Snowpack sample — Snodgrass Mountain, Crested Butte, Colorado (2/4/25, 12:06 PM MST)
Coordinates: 38.923, -106.968
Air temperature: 35 °F
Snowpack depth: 80 cm
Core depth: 70 cm
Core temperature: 32 °F
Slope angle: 14°, slope face: 78°
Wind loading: low
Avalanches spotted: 0
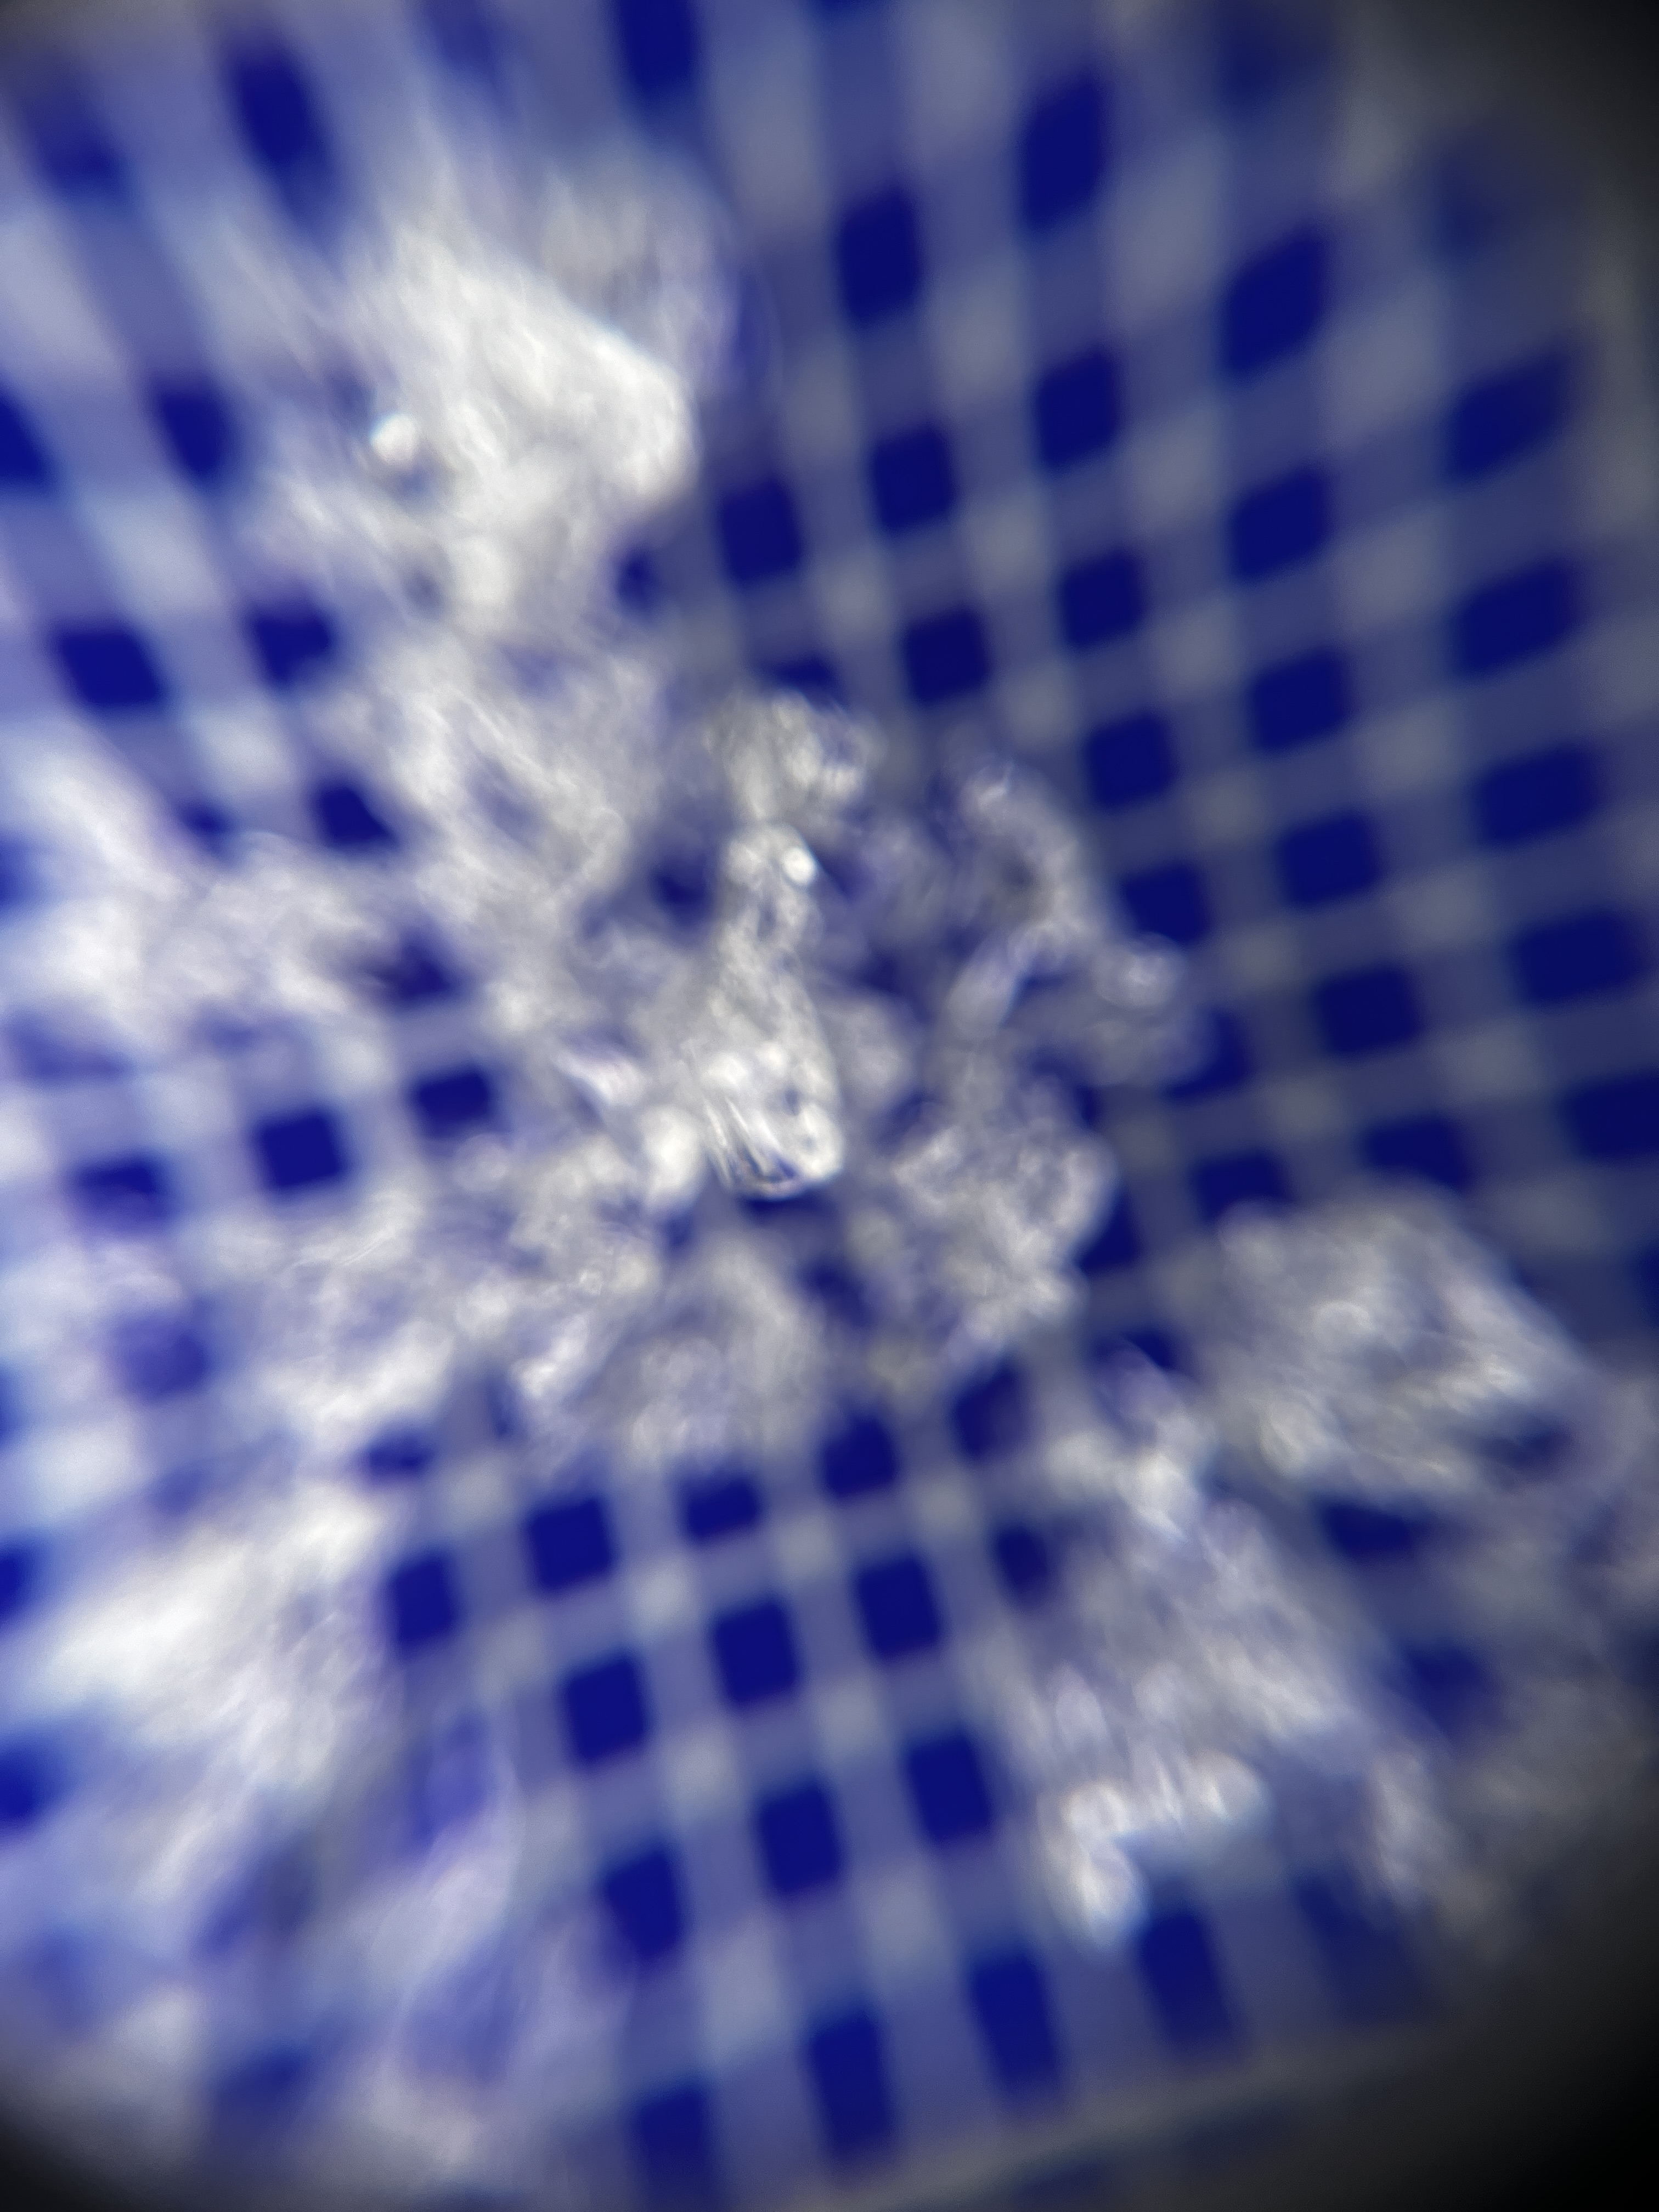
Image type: magnified_profile
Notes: No avalanches nearby, unusually warm weather for the last month reported by residents, Collected 25 yards from treeline